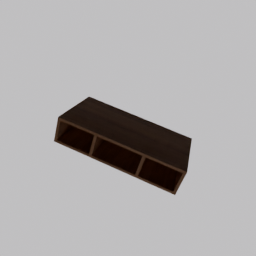
Label: furniture